Field crop: maize
Growth stage: 2
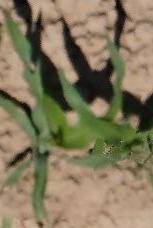
Species: maize